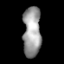
Tissue: lung
Cell type: Pericytes
Senescence score: 0.5581
Nuclear area (px): 881
Mean DAPI intensity: 156.19